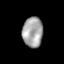
Tissue: lung
Cell type: Epithelial cells
Senescence score: 0.2361
Nuclear area (px): 598
Mean DAPI intensity: 165.132